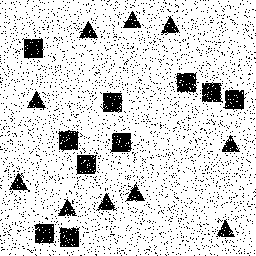
Squares: 10
Triangles: 10
Stars: 0
Total shapes: 20